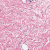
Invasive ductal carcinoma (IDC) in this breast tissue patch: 0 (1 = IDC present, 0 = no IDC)